Interaction volume radius: 5 \u00c5
Interaction volume height: 15 \u00c5
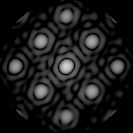
Disorder parameter: 0.0581